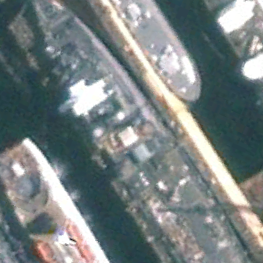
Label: combat